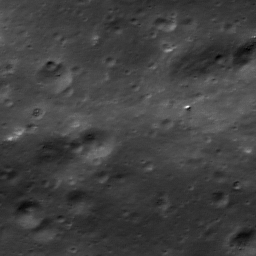
Host type: background_regolith
Lunar coordinates: latitude nan, longitude nan